Question: I am using core location framework to collect the device location in my iOS app. When i install the app for the first time in device, iOS asks for the user permission with a alert view as below.

Is there any way to disable this default alert view and display a customized message to the user?
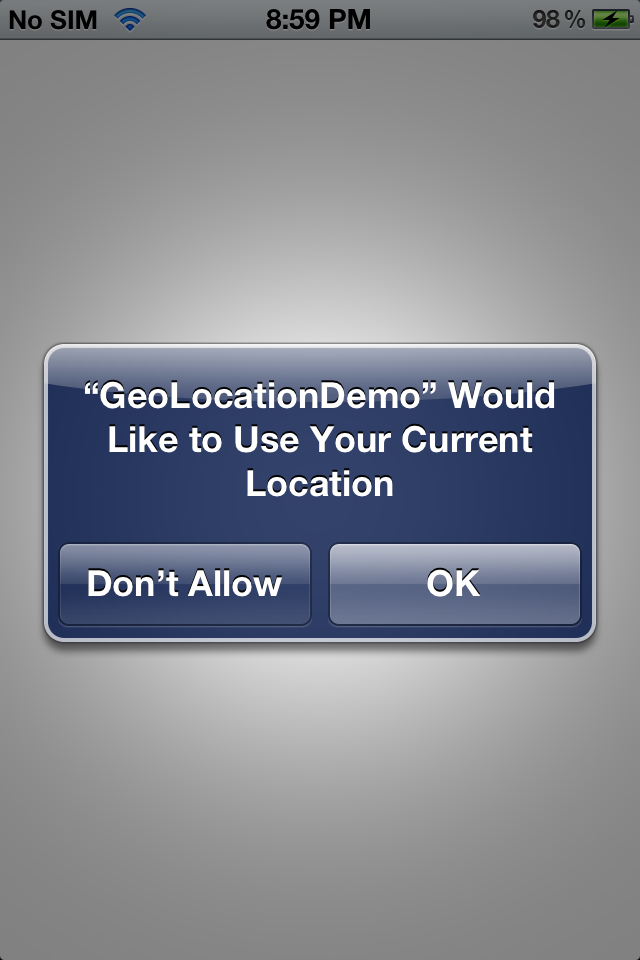
Answer: I added screen shot where to add purpose message.